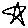
Label: star